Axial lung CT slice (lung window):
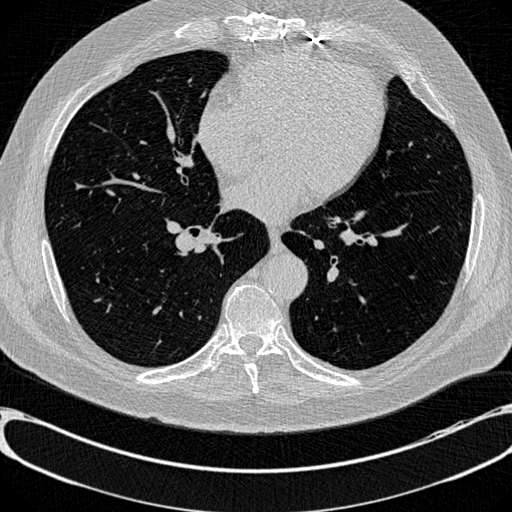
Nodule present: no